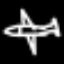
Label: airplane